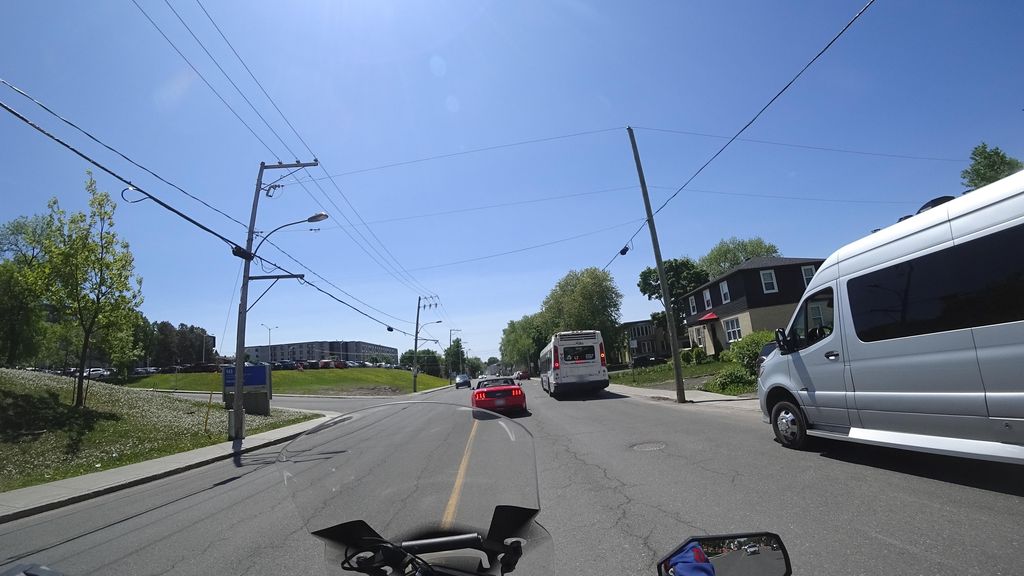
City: quebec_city